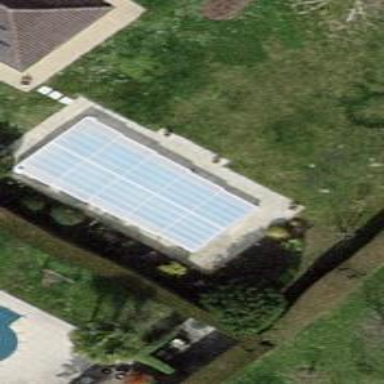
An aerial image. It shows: Swimming pool located in leisure land.